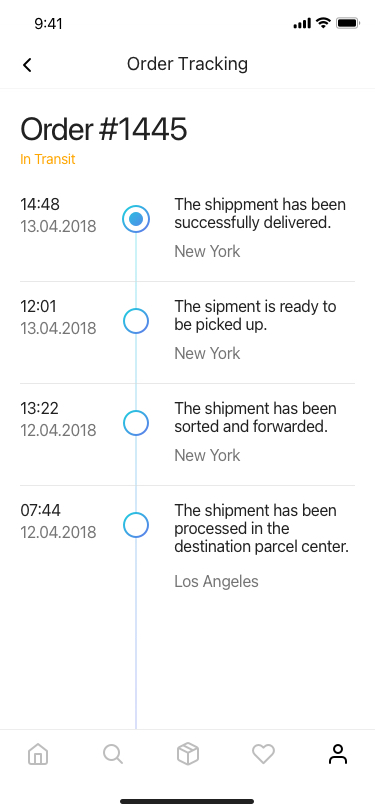
Text in this UI design:
The shipment has been processed in the destination parcel center.
Los Angeles
07:44
12.04.2018
The shipment has been sorted and forwarded.
New York
13:22
12.04.2018
The sipment is ready to be picked up.
New York
12:01
13.04.2018
The shippment has been successfully delivered.
New York
14:48
13.04.2018
Order #1445
In Transit